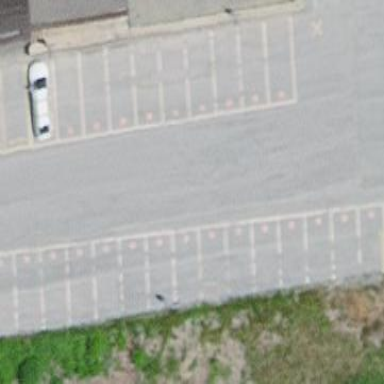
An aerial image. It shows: Parking area with surface.